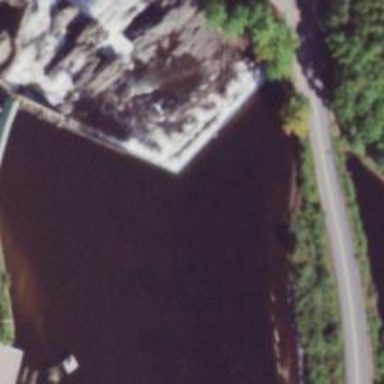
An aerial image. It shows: Dam along waterway.